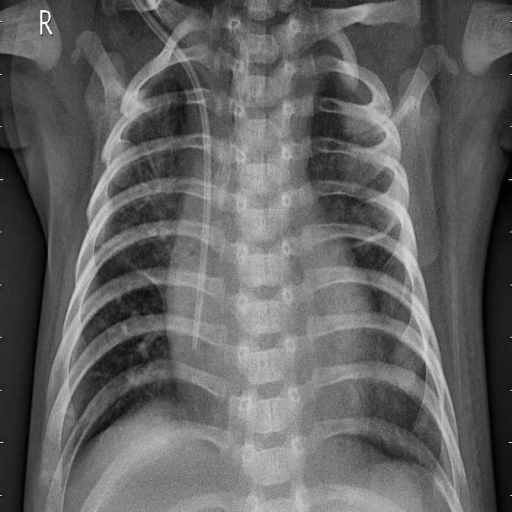
Finding: PNEUMONIA